Interaction volume radius: 5 \u00c5
Interaction volume height: 35 \u00c5
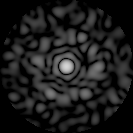
Disorder parameter: 0.8342